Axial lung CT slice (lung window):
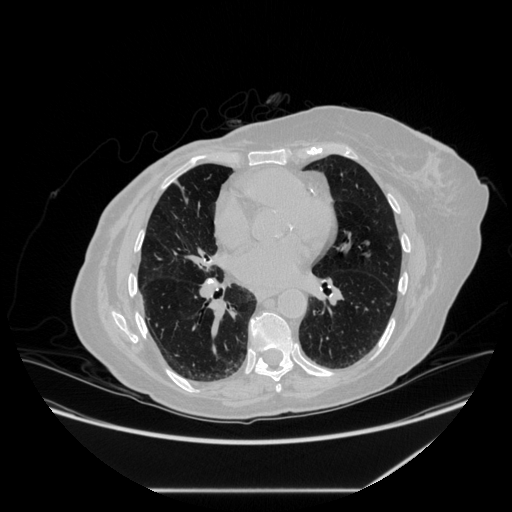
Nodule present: no